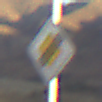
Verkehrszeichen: EndeVorfahrtsstrasse
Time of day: SunriseSunset
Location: Outdoor (Nature)
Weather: PartlyCloudy
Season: NotSpecified
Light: Natural